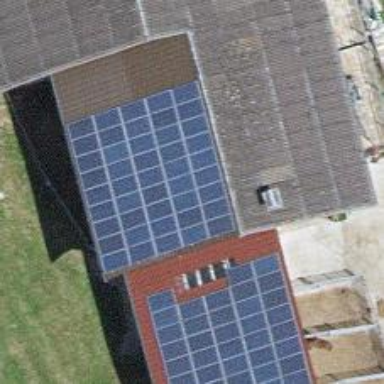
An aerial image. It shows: Solar power generator utilizing photovoltaic technology with solar photovoltaic panels.